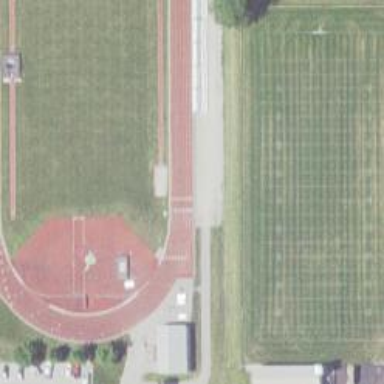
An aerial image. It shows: Athletics track located in leisure land area.